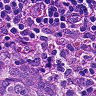
Metastatic tissue present: yes